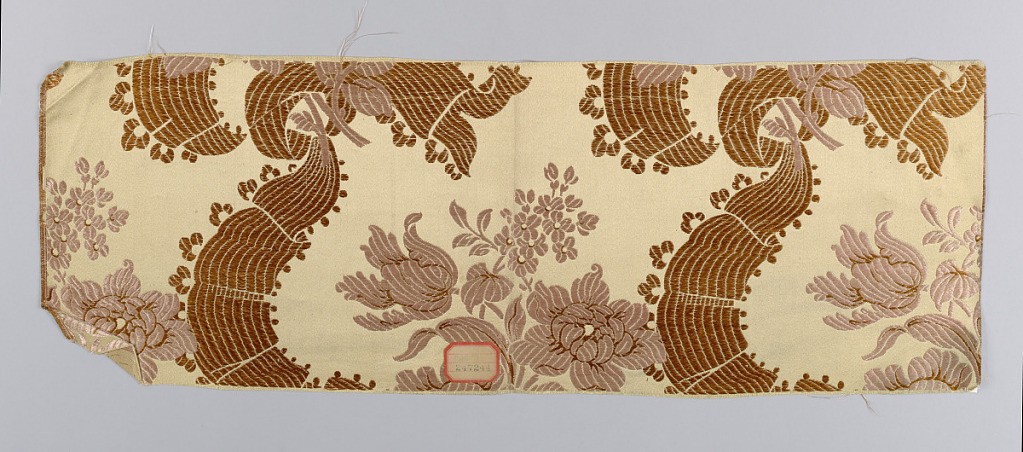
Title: Sample
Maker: Orinoka Mills, Philadelphia, Pennsylvania, USA
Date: ca. 1910
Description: tan warp and pink and brown/red wefts making floral with ribbon pattern